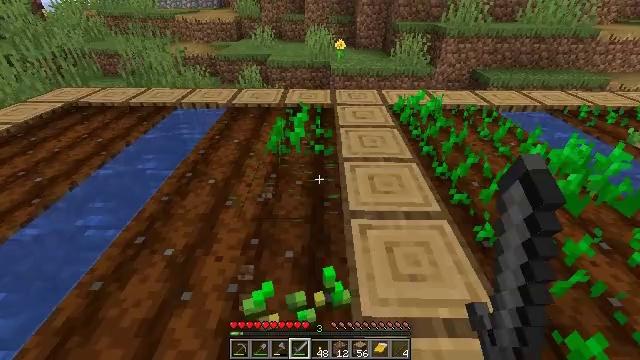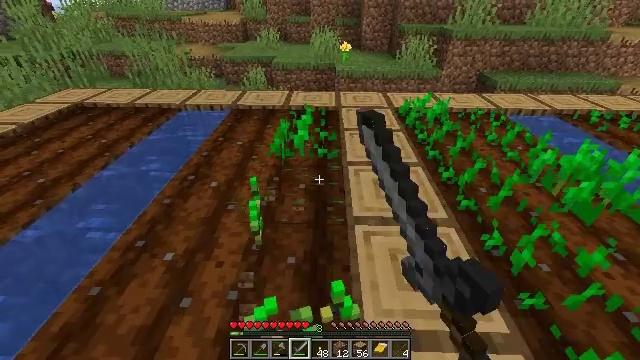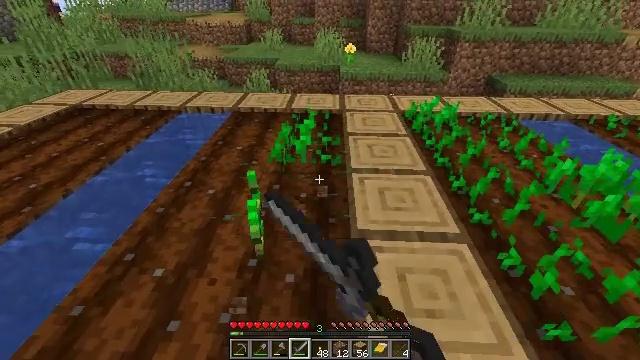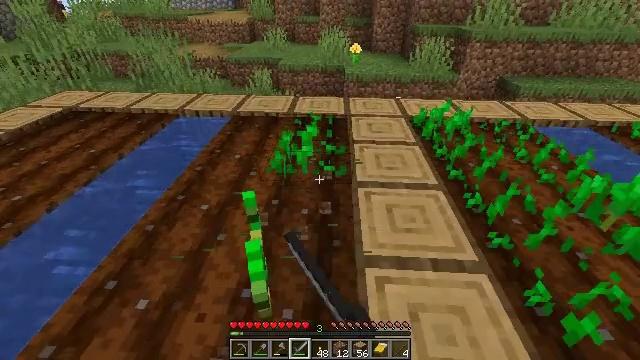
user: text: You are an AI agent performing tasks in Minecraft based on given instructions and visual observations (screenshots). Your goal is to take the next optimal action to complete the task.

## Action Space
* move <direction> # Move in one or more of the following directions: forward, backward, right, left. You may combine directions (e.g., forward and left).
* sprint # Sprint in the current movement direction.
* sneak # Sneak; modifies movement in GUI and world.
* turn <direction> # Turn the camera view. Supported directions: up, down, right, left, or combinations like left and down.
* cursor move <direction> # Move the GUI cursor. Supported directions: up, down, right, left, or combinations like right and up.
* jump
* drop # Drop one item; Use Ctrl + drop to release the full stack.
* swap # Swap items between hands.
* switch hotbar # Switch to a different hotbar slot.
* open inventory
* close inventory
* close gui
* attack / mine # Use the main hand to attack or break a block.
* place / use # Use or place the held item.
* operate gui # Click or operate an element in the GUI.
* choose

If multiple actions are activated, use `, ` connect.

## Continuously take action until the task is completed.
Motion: motion action
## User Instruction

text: Mine beetroots from the garden.
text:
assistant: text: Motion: move forward, turn left, attack / mine
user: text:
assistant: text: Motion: move forward, attack / mine
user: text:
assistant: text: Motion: move forward, attack / mine
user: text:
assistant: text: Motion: attack / mine